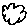
Label: cloud